Question: I'm working on an application with mvc5 and want that when I load a page, it will check if datetime of data equals 'DateTime.Today' in table, and if so, that it will then set a boolean value to true.
'''
public ActionResult Index()
{
Detail v = db.Details.Single(emp => emp.DateExpired.Value.Equals( DateTime.Today));
v.Expire = true;
db.SaveChanges();
return View();
}
'''
It gives me this error

because there was more than one for which this date equals 'DateTime.Today',
What can be done to take this possibility into account?
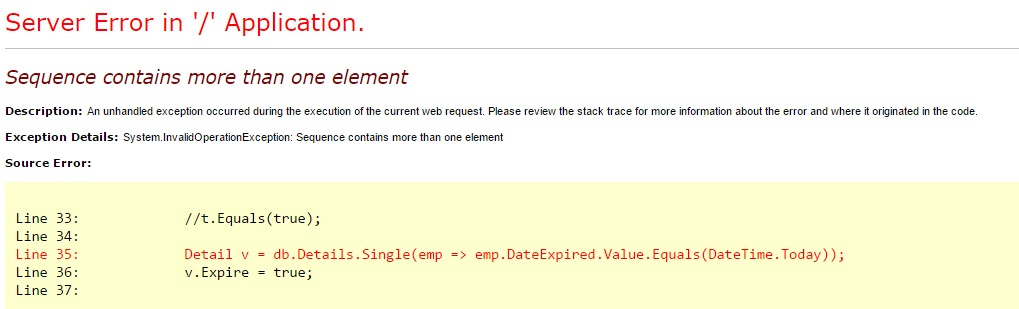
Answer: '''
public ActionResult Index()
{
foreach (var r in db.Details.Where(emp => emp.DateExpired.HasValue && emp.DateExpired.Value == DateTime.Today))
{
r.Expire = true;
}
db.SaveChanges();
return View();
}
'''